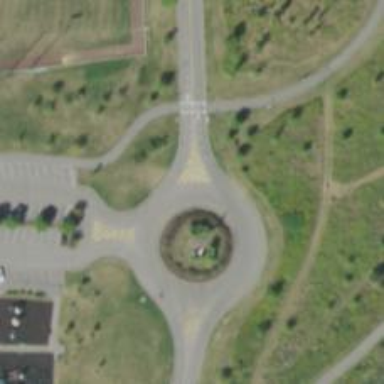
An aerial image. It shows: Roundabout at tertiary road junction.